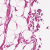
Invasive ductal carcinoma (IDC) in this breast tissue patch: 0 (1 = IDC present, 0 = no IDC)